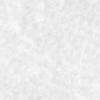
Label: no_change